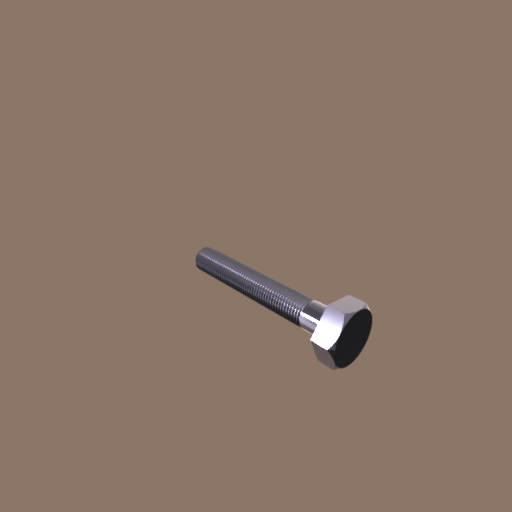
Label: bolt